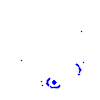
Particle: pion